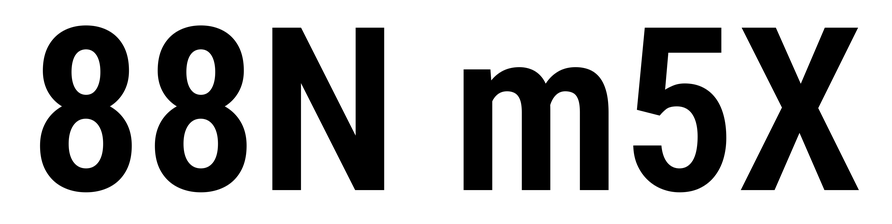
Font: Roboto_Condensed_SemiBold